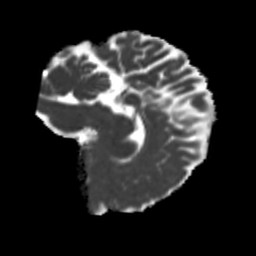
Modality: MD
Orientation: sagittal
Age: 36
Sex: female
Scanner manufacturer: siemens
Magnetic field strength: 3 T
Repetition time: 5.25 s
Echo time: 0.08 s